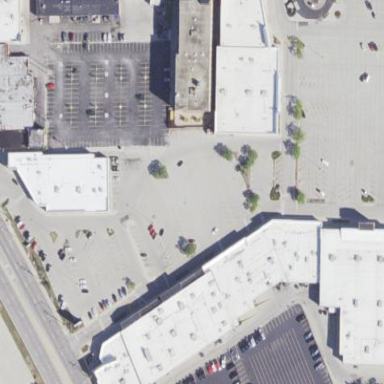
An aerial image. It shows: Retail area.